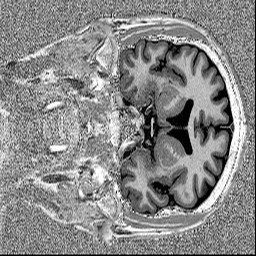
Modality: MP2RAGE
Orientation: coronal
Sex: male